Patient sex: M
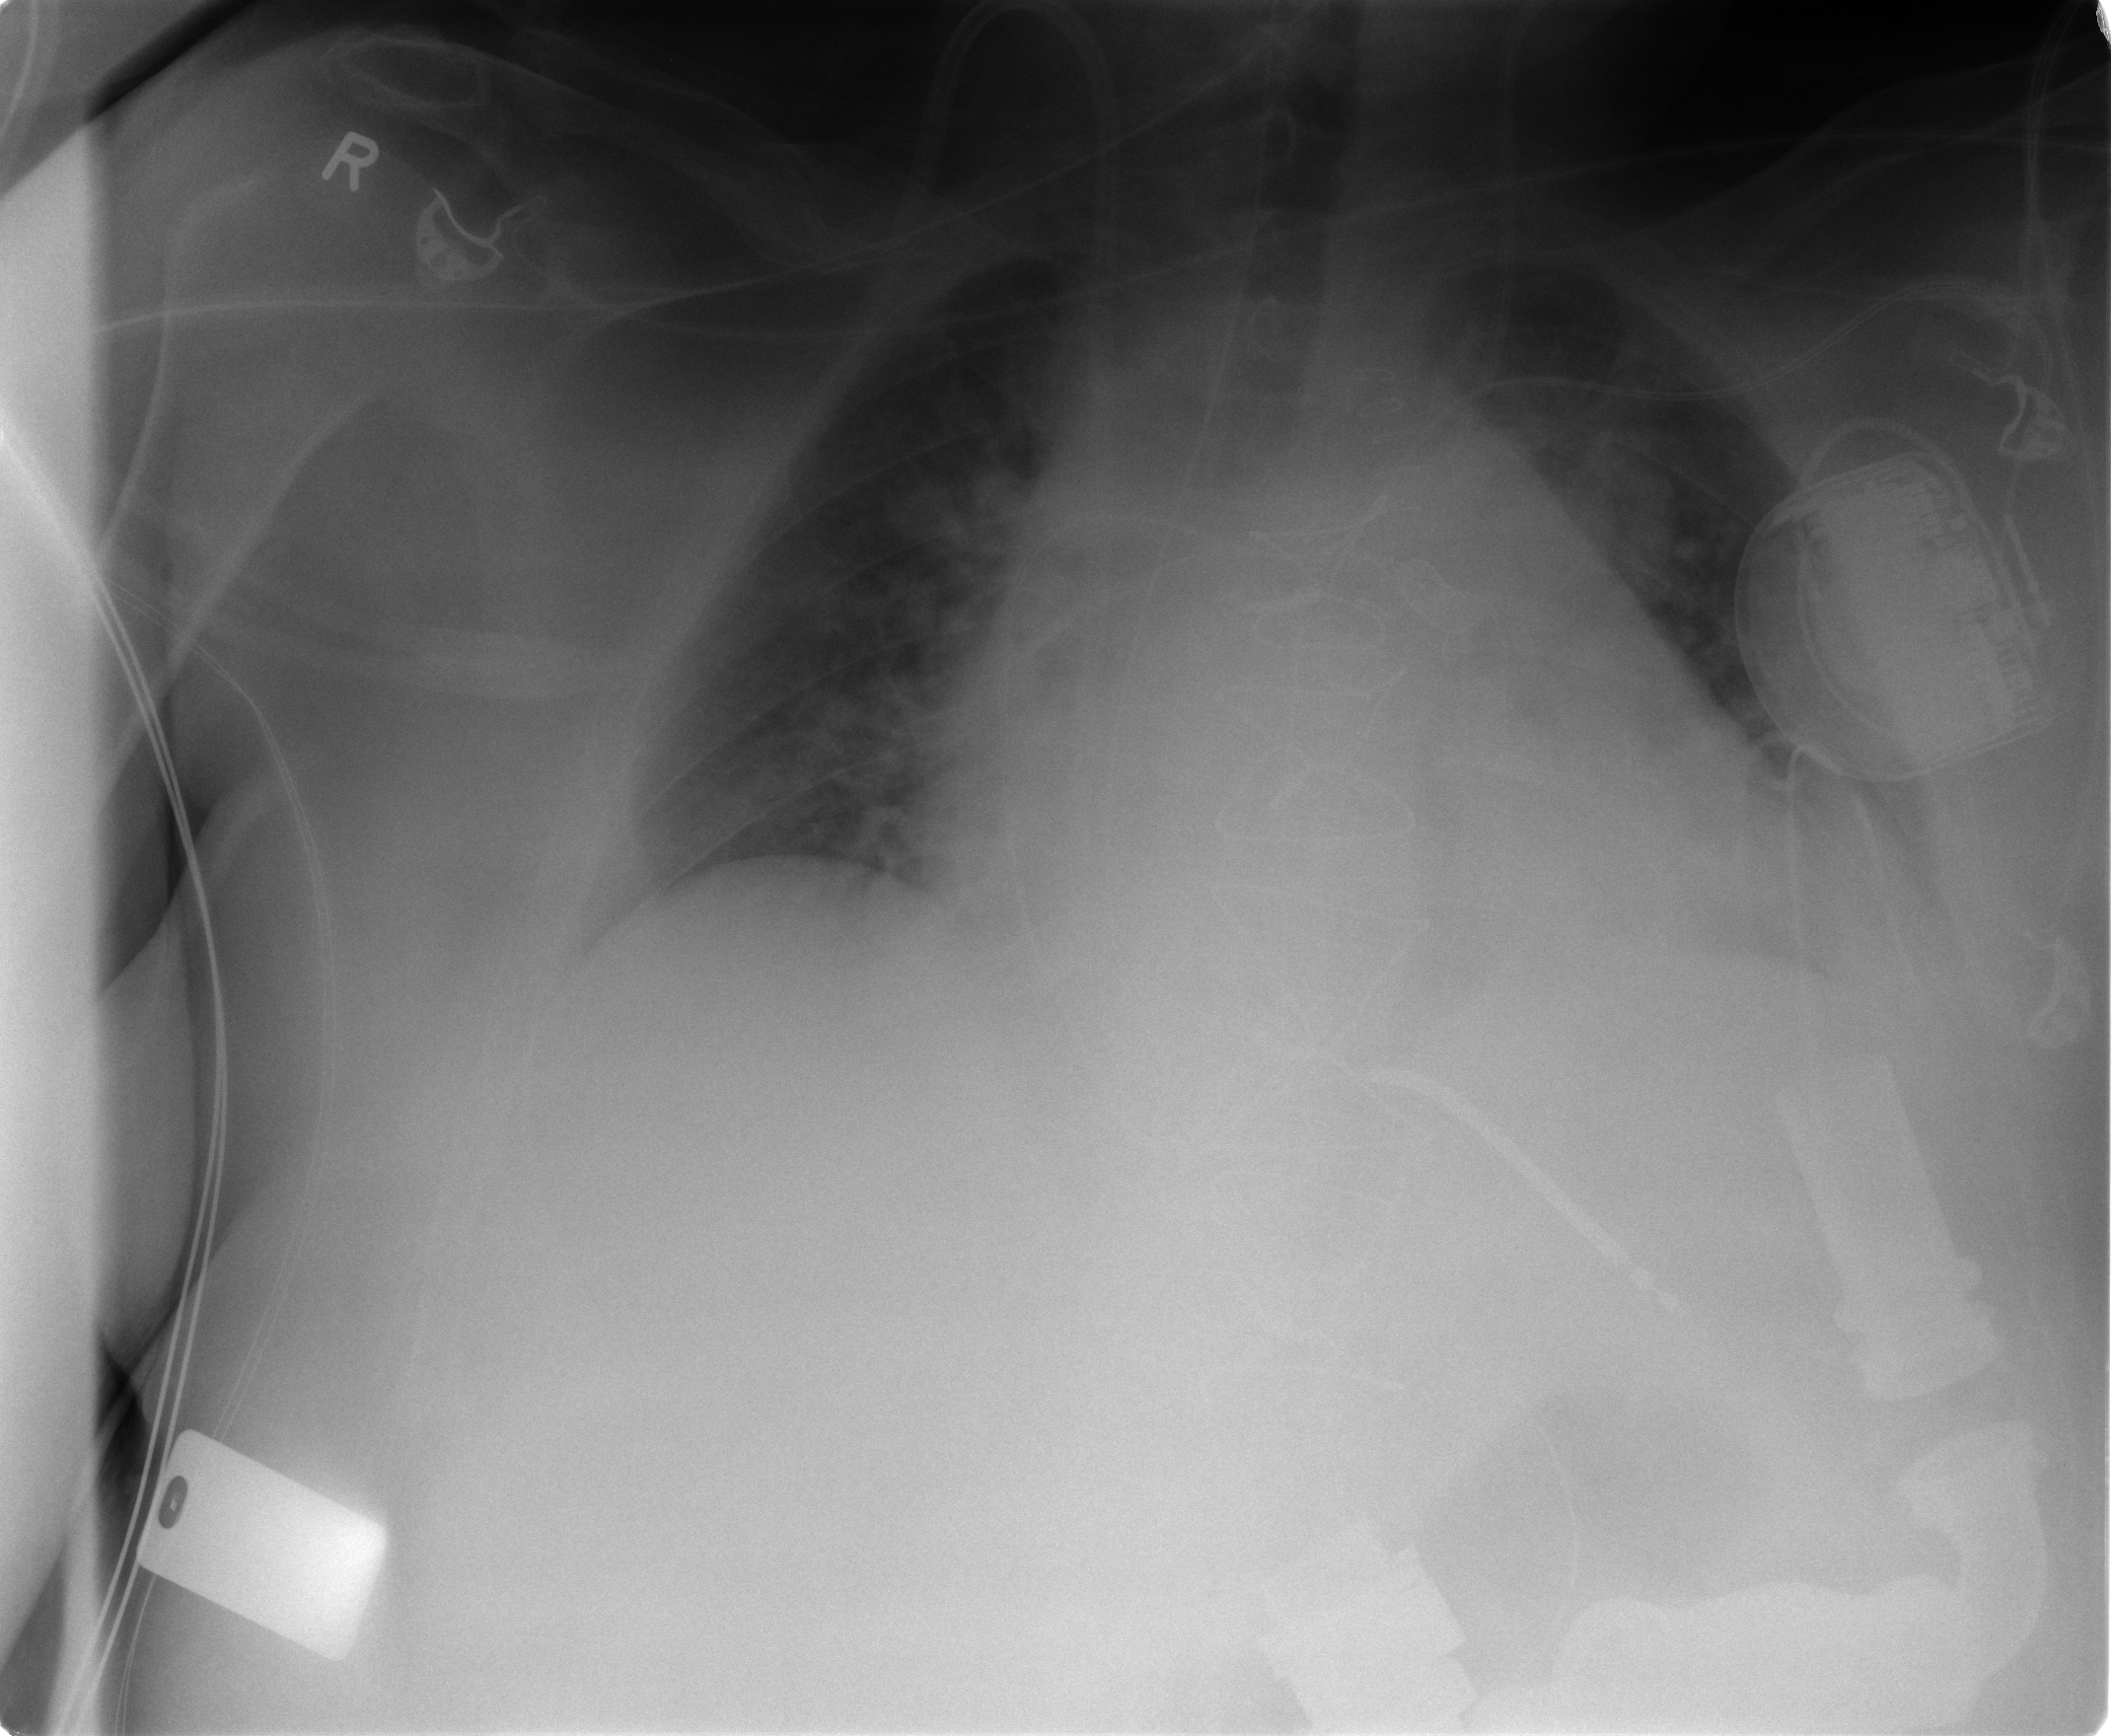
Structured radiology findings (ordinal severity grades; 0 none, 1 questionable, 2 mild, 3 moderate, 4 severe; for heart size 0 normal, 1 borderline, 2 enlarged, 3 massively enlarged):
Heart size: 3
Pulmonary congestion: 2
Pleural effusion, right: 0
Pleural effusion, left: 2
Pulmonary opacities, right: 0
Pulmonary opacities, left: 0
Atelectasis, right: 0
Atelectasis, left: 2